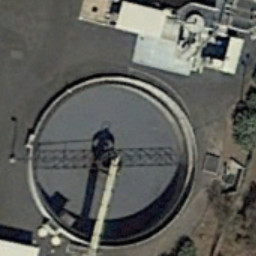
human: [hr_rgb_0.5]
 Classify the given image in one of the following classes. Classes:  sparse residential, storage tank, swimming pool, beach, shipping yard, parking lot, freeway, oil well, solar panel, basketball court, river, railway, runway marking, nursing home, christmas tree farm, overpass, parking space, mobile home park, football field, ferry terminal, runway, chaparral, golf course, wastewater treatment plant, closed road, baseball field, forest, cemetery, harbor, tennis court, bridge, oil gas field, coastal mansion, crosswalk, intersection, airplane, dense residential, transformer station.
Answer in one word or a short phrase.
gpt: wastewater treatment plant